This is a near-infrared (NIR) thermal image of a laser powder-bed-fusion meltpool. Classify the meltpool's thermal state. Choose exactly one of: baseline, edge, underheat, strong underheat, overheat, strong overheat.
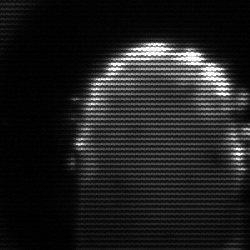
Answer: baseline